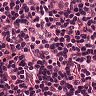
Metastatic tissue present: no